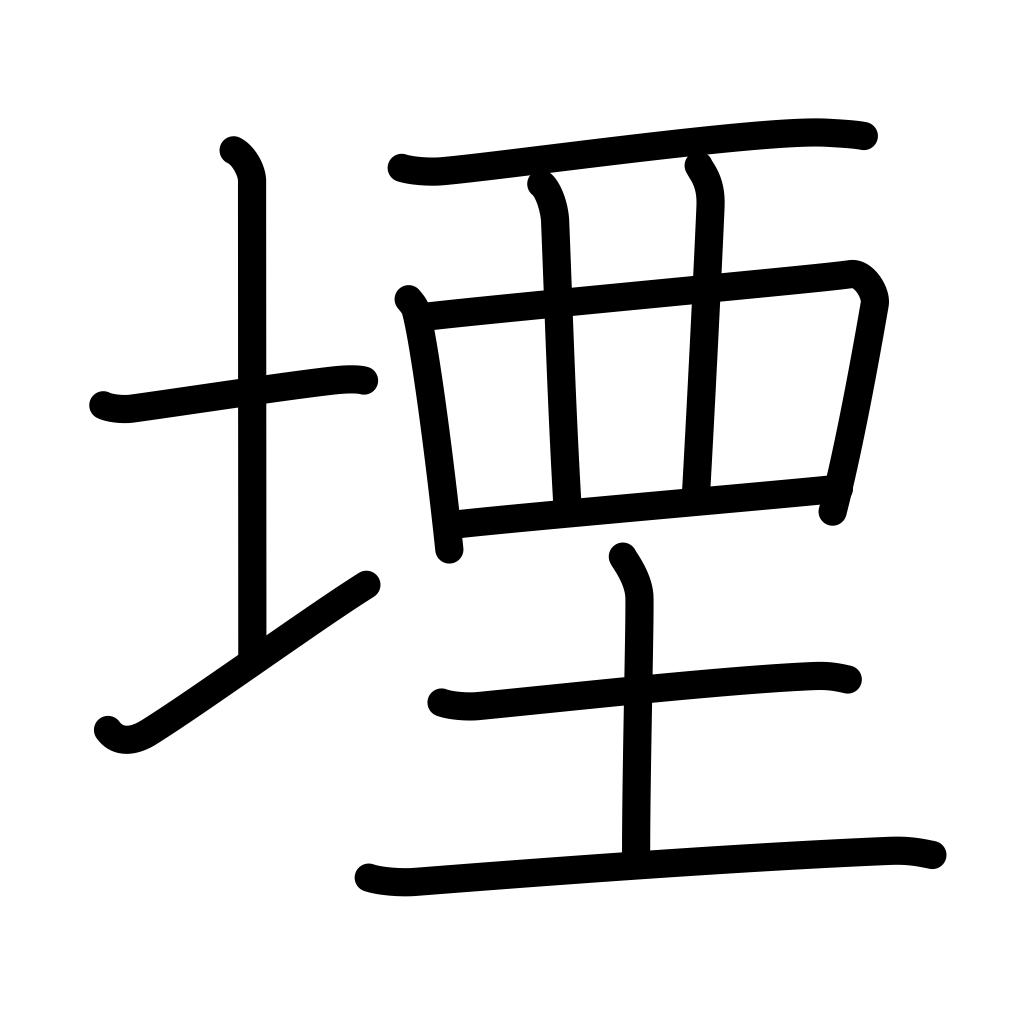
Meaning: close up, stop up